Field crop: maize
Growth stage: 2
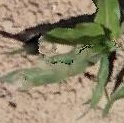
Species: maize